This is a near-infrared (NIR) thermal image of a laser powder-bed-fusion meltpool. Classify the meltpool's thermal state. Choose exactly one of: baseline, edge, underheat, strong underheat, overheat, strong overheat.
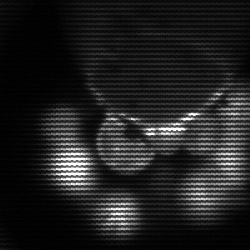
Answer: edge